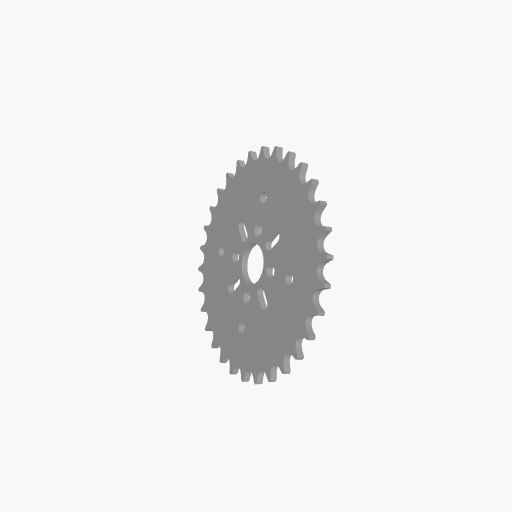
Part: HubMountAcetalSprocket30T